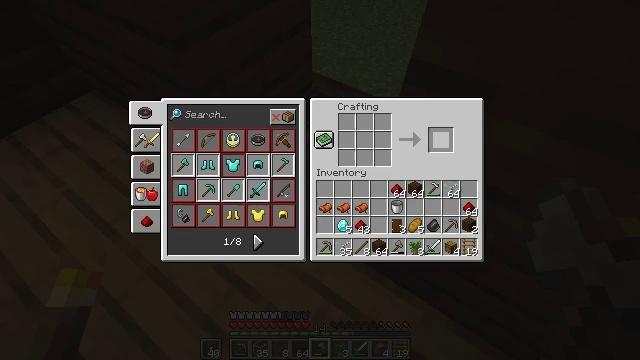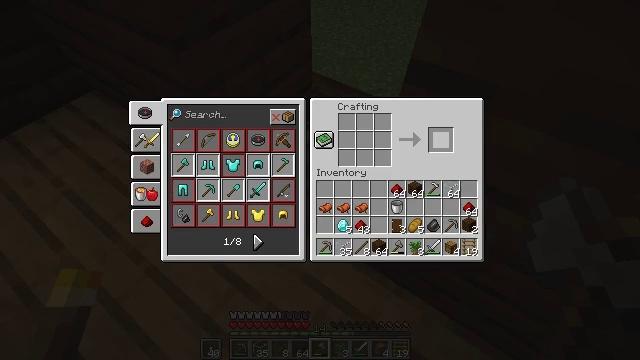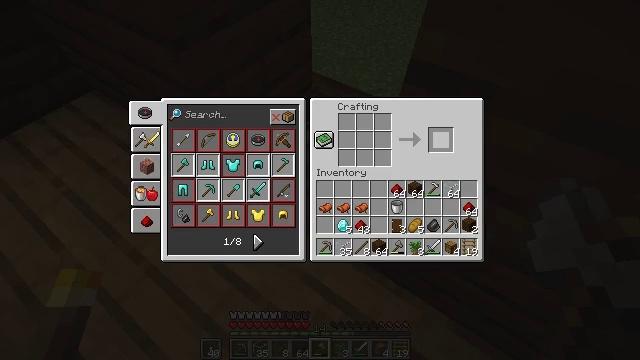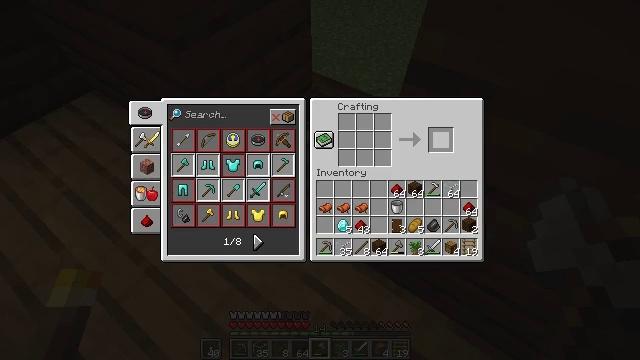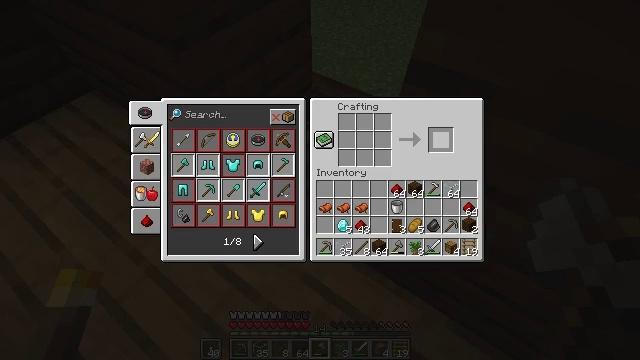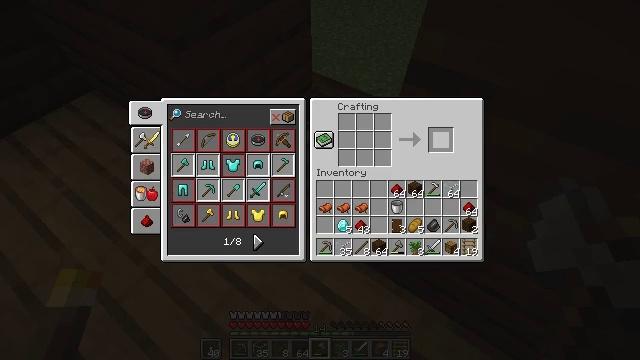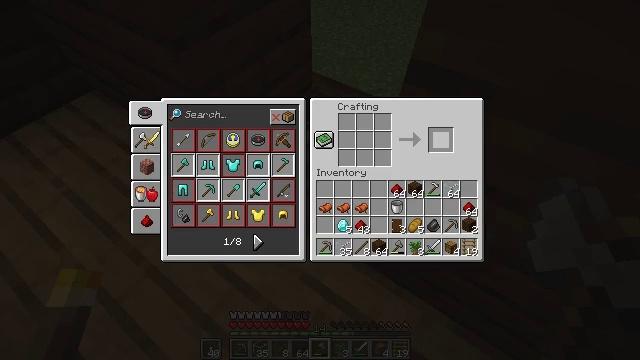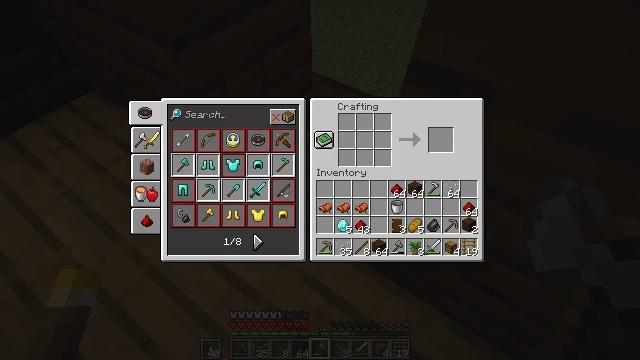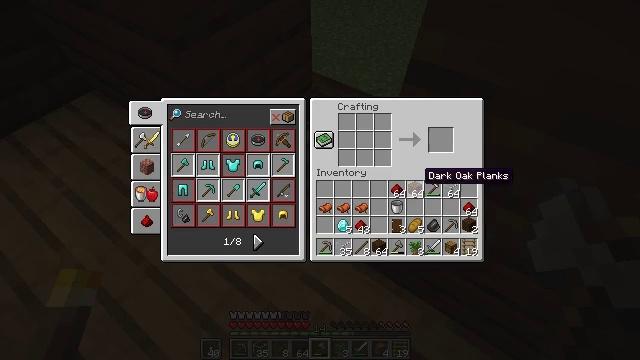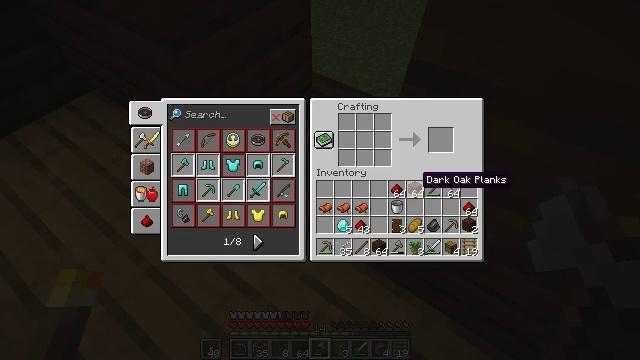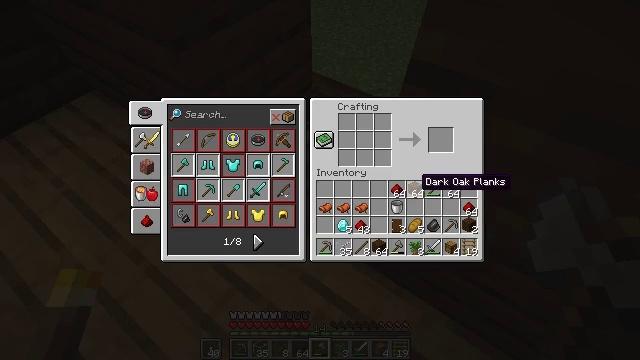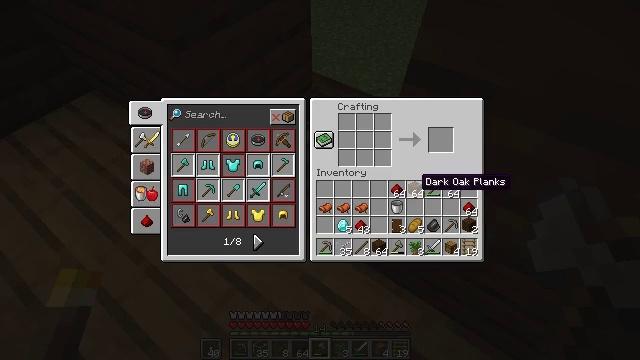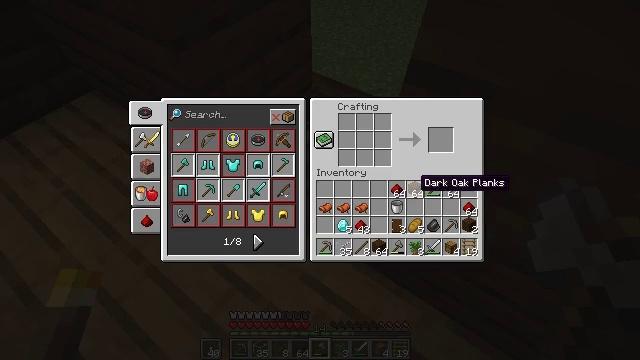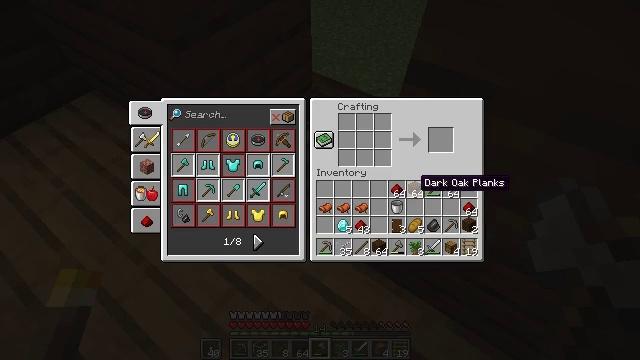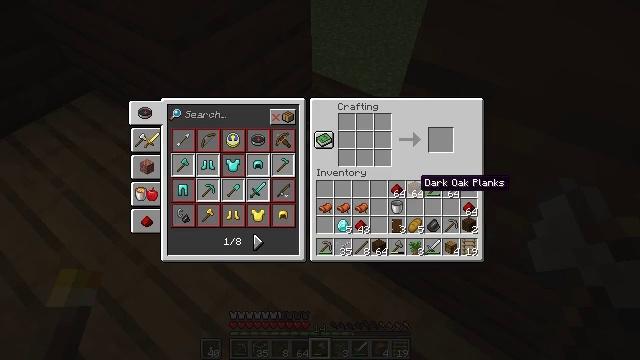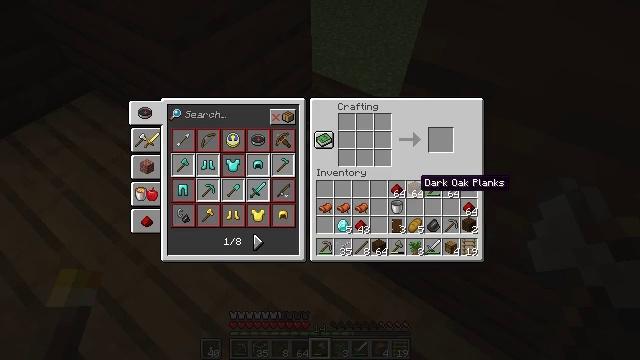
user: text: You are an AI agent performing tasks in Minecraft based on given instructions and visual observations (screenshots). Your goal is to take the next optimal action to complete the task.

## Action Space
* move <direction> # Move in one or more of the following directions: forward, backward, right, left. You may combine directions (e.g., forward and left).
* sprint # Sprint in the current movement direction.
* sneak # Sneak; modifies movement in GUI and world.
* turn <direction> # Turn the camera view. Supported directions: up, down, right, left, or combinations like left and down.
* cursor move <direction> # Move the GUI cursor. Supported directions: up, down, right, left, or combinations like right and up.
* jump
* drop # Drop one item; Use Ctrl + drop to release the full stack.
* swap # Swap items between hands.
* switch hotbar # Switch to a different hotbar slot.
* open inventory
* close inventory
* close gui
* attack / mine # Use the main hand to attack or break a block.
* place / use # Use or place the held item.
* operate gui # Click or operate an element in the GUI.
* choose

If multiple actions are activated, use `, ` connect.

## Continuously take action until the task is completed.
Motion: motion action
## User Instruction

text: Craft a dark oak sign at the crafting table.
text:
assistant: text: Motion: sneak, open gui
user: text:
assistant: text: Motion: sneak
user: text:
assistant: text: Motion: sneak
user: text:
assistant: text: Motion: sneak
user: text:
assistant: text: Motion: sneak
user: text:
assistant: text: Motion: sneak, cursor move down
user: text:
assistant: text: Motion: cursor move left and down
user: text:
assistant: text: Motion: cursor move left and down
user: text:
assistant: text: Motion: no_op
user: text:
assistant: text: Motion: no_op
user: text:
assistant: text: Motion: no_op
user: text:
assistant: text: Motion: no_op
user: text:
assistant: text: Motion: no_op
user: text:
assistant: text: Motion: no_op
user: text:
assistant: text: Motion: no_op
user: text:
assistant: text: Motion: no_op
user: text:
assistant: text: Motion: cursor move left and down
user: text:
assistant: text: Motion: cursor move left and down
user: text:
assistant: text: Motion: no_op
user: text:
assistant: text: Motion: no_op
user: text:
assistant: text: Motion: no_op
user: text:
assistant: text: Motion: no_op
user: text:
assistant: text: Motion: no_op
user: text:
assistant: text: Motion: operate gui
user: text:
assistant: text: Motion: operate gui
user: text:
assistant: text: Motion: cursor move up
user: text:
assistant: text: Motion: cursor move up
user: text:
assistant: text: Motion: cursor move up
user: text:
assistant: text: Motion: cursor move up
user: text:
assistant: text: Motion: no_op